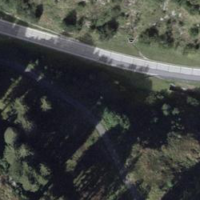
EUNIS habitat code: 43
Species observed at this site:
Vaccinium myrtillus
Campanula barbata
Oxyria digyna